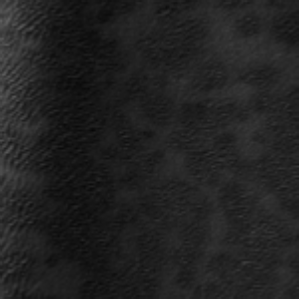
Label: frost